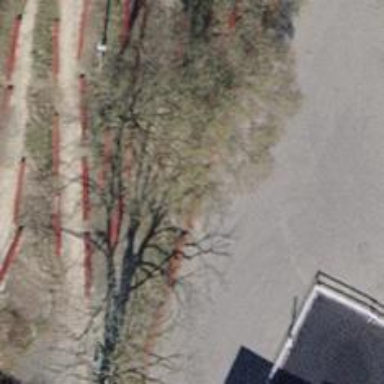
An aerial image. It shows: Red bench.